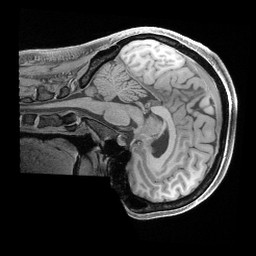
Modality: T1w
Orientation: sagittal
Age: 38
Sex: female
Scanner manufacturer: siemens
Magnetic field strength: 3 T
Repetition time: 2.4 s
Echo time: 0.00241 s